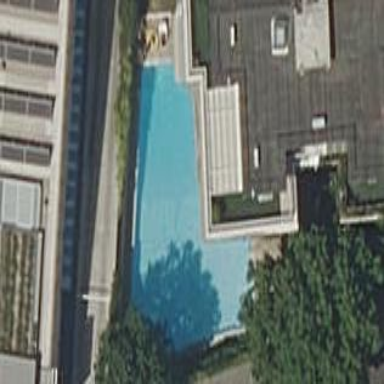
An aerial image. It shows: Swimming pool located in leisure land.